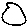
Label: circle